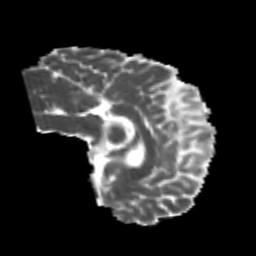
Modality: MD
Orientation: sagittal
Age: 25
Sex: male
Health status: healthy
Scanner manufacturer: philips
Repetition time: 7.388 s
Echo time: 0.08599 s